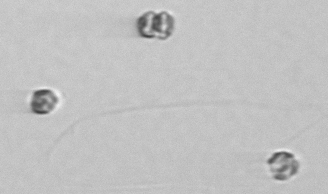
Label: Thalassiosira_sp_aff_mala